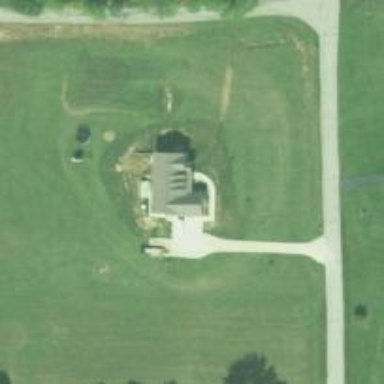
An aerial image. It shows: Driveway.